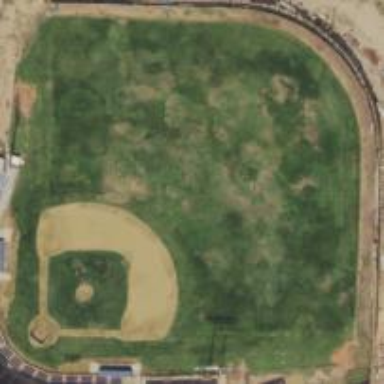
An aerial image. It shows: Baseball pitch for leisure and sports activities.